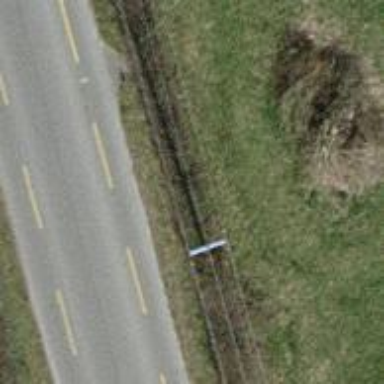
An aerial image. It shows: Minor power line with 3 cables.